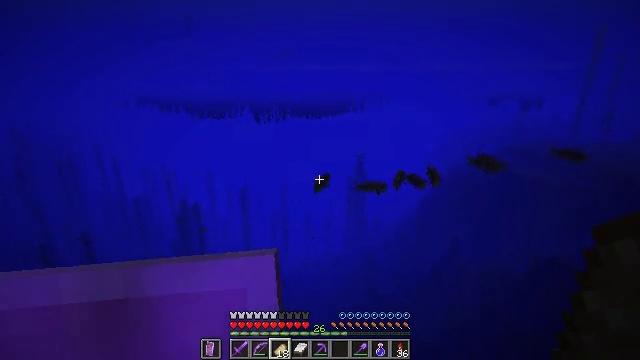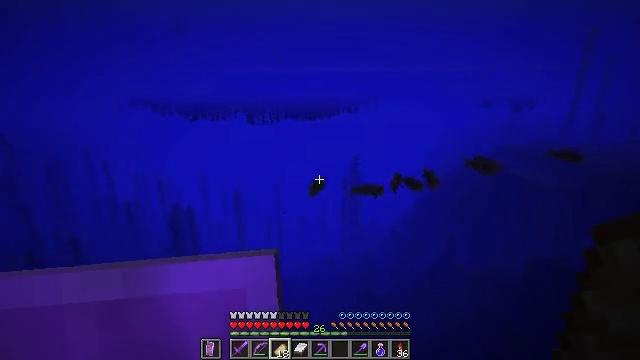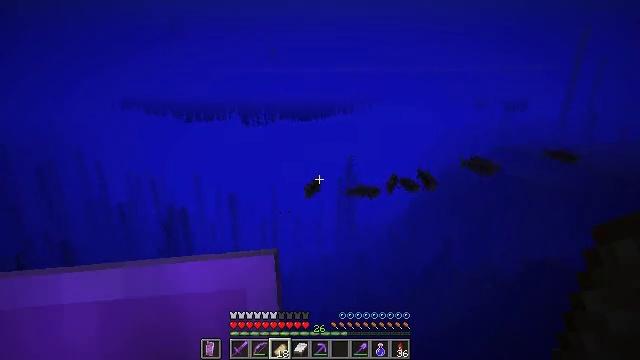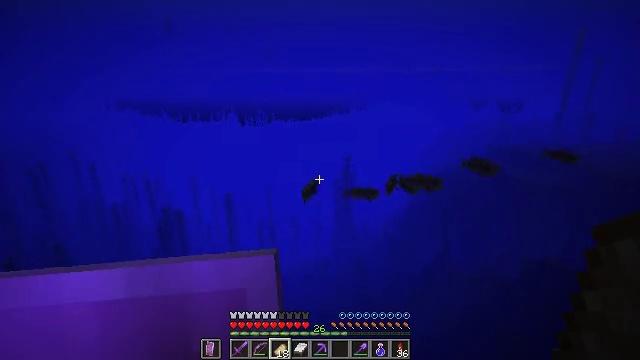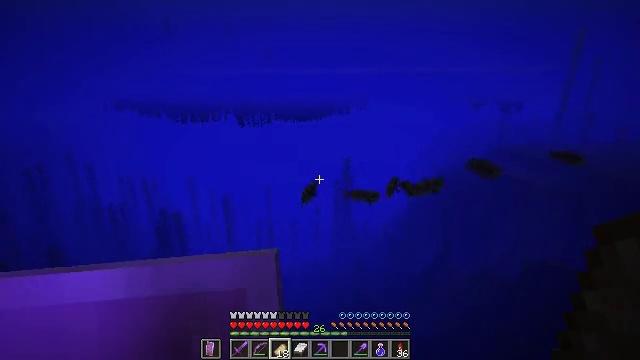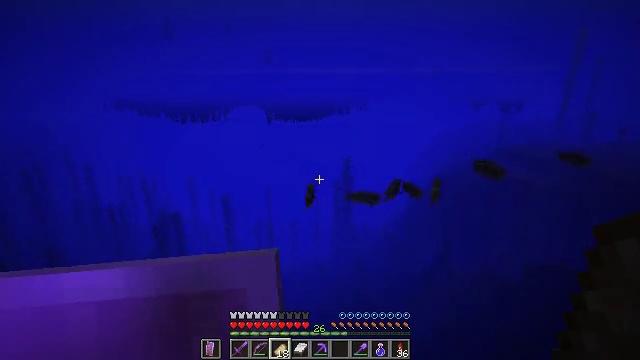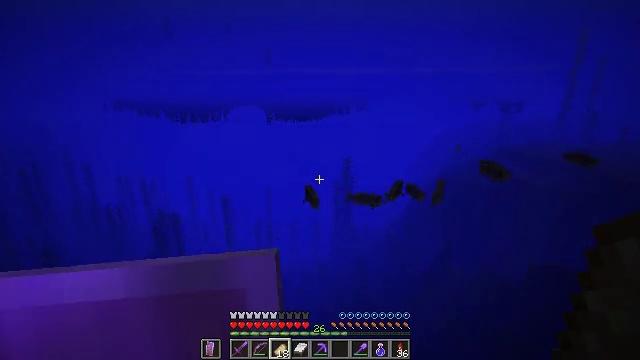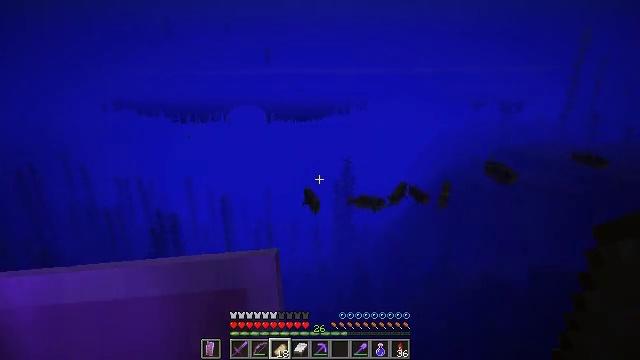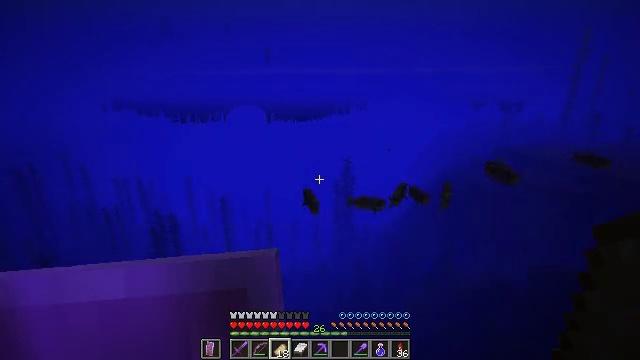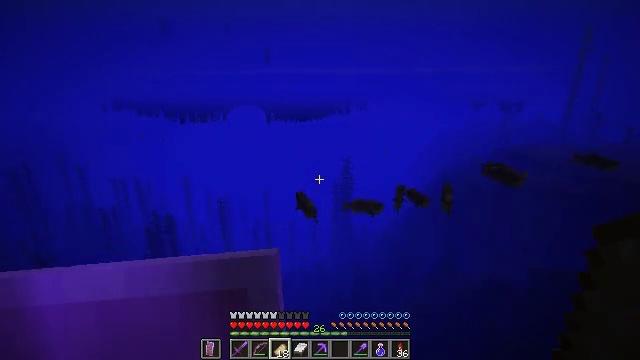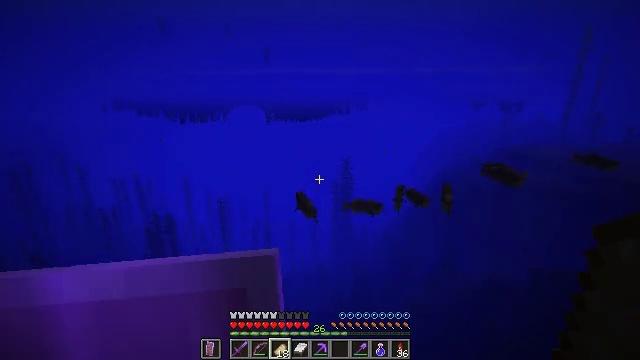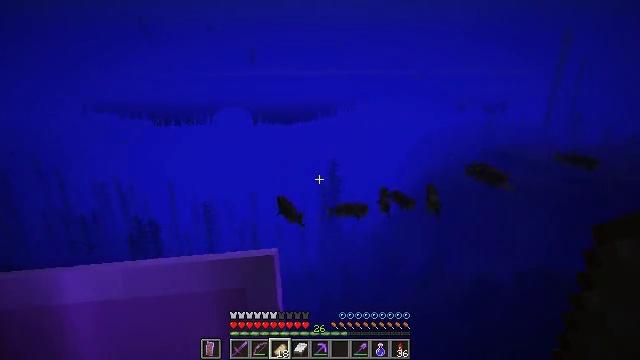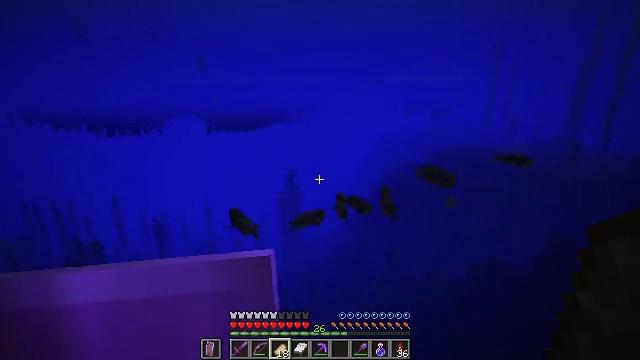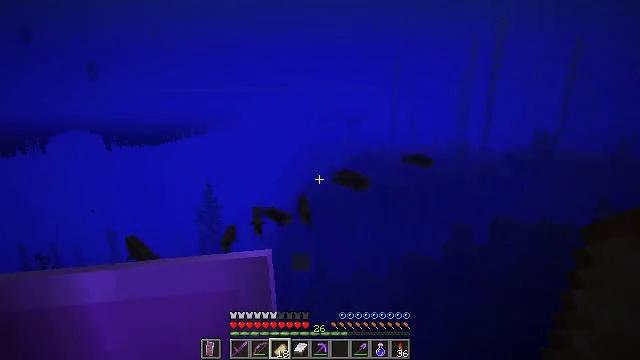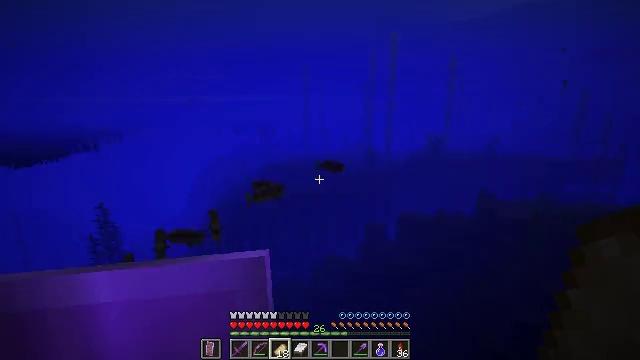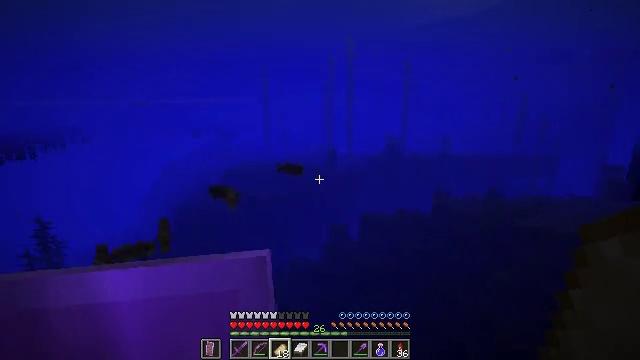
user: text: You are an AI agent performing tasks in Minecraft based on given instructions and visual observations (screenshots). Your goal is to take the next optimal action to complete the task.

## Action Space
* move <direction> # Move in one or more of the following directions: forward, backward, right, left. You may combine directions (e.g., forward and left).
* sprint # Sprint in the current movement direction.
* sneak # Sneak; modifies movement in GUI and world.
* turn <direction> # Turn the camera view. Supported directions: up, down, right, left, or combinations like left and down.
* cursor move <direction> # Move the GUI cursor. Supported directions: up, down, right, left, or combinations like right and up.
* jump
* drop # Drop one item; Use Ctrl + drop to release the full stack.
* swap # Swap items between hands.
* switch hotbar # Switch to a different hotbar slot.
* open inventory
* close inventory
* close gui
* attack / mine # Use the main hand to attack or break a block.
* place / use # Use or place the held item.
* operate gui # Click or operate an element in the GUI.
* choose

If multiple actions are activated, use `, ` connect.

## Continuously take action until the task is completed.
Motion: motion action
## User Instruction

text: Gather sand from the desert.
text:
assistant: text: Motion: move forward, turn right
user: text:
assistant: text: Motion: move forward
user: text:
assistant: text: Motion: move forward
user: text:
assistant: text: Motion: move forward
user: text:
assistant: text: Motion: move forward
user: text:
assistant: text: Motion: move forward
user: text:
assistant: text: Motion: move forward
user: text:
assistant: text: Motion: move forward and move right
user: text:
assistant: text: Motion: move forward and move right
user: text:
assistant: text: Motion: move forward and move right
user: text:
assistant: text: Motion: move forward and move right, turn right
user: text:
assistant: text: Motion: move forward and move right, turn right and up
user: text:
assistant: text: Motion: move forward and move right, turn right and up
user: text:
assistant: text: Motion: move forward and move right, turn right and up
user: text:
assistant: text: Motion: move forward and move right, turn right
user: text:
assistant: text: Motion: move forward and move right, sprint, turn right
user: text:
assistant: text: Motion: move forward and move right, sprint, turn right
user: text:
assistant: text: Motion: move forward, sprint
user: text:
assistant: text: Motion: move forward, sprint
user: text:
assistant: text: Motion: move forward, sprint
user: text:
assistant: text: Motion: move forward, sprint
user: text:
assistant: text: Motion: move forward, sprint
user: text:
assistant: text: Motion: move forward, sprint
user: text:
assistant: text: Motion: move forward, sprint
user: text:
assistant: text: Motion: move forward, sprint, turn right and up
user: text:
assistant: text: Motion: move forward, sprint, turn right and up
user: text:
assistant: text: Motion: move forward, sprint, turn right and up
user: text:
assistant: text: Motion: move forward, sprint, turn right and up
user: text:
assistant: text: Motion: move forward, sprint, turn right and up
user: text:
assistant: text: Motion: move forward, sprint, turn right and up